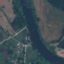
Label: River